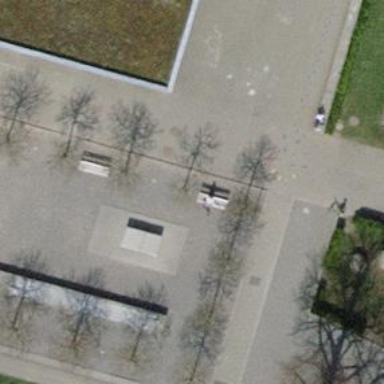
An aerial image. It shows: Brown bench in the vicinity.